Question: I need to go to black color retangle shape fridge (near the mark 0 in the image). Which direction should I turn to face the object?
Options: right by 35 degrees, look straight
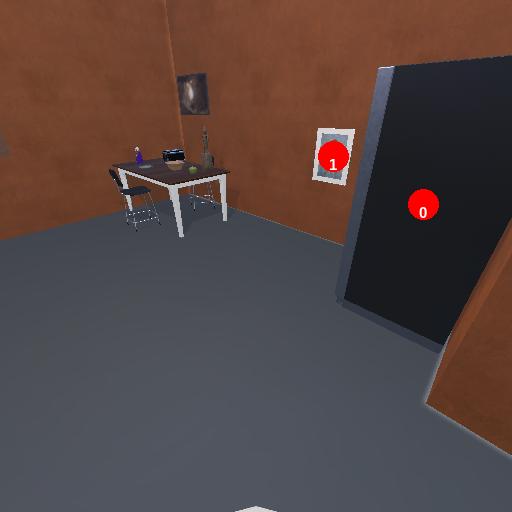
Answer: right by 35 degrees